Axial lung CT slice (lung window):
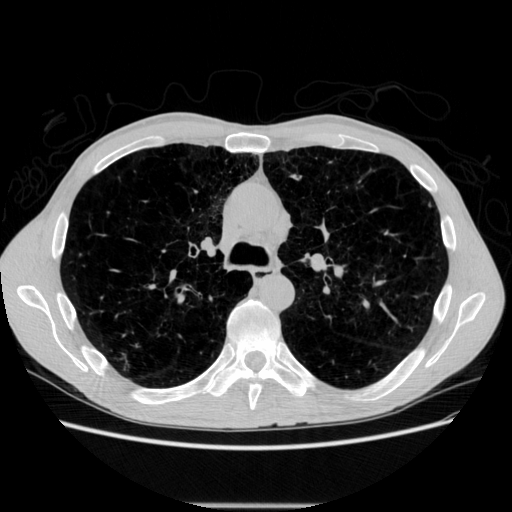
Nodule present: no